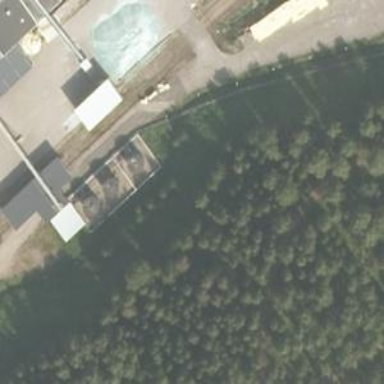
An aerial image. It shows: Manufacturing building.